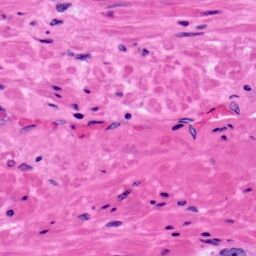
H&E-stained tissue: Prostate